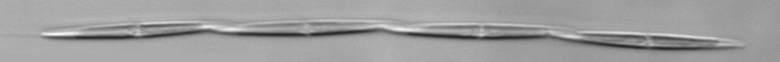
Label: Pseudo-nitzschia